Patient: sex M, age 63
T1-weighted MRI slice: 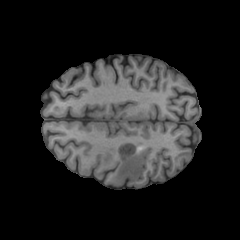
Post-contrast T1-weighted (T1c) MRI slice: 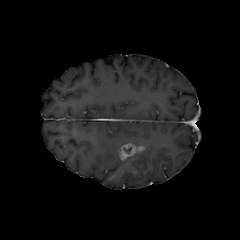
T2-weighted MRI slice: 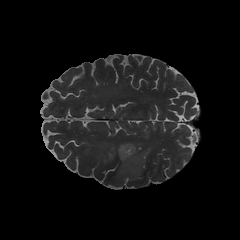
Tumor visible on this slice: yes
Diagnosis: Glioblastoma, IDH-wildtype
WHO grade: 4